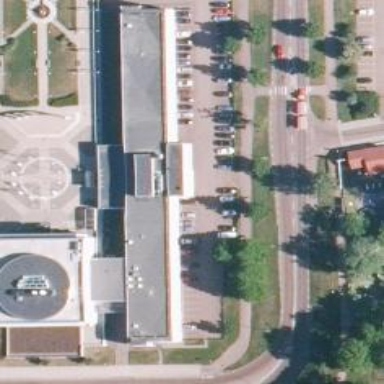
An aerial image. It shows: Government office building.